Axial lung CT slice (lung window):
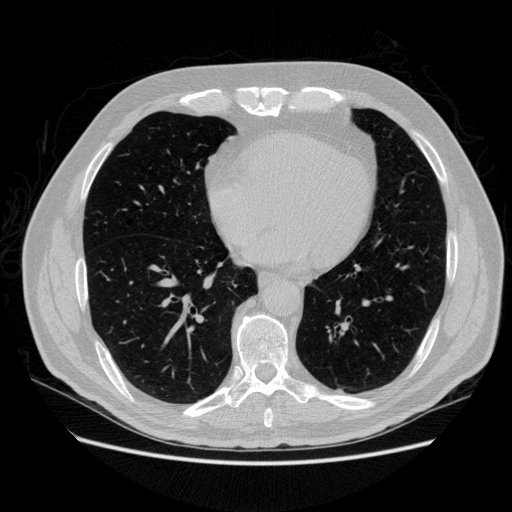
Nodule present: no